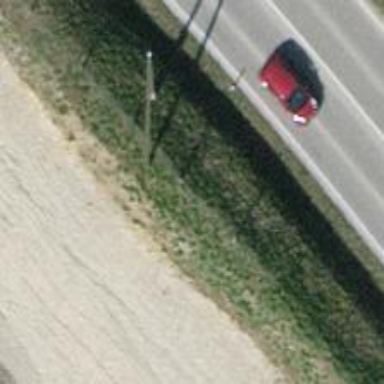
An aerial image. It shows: Straight power pole with straight line management system.